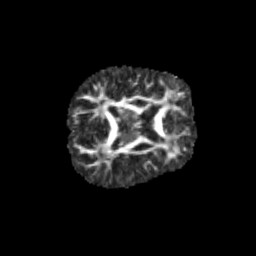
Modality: FA
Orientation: axial
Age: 10
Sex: female
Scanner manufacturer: siemens
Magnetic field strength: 3 T
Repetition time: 3.8 s
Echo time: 0.07 s